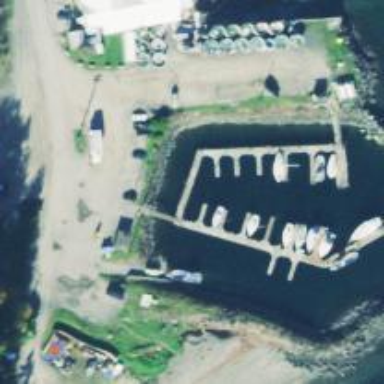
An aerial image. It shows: Pier with mooring facilities.